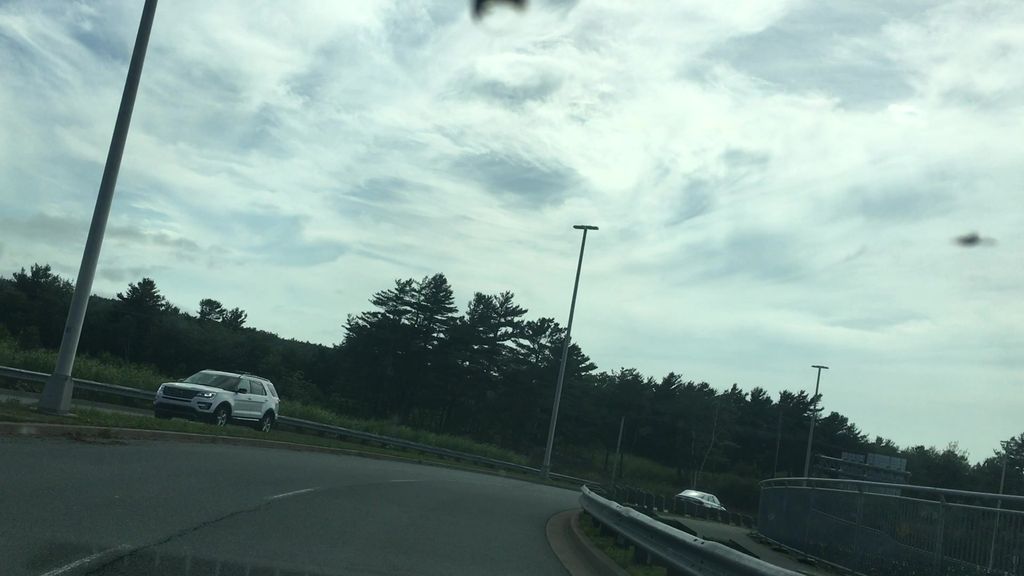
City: halifax